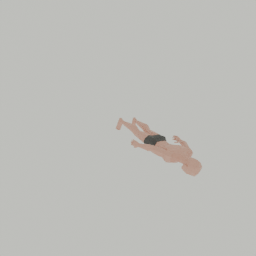
Label: people